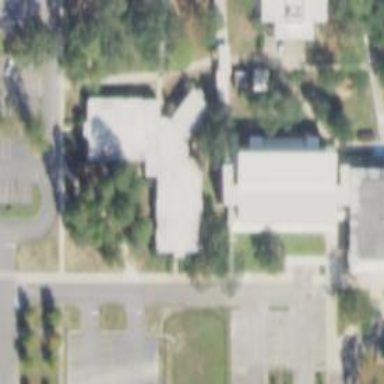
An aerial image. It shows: School building.